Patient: sex F, age 70
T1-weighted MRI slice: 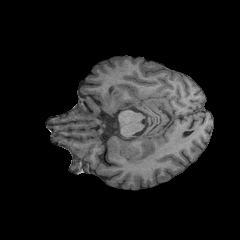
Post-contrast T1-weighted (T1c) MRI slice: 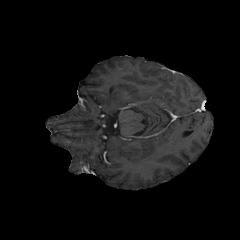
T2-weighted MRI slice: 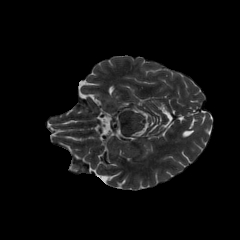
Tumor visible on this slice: no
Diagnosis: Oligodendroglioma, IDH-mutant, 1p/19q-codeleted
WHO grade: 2